Field crop: maize
Growth stage: 2
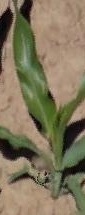
Species: maize